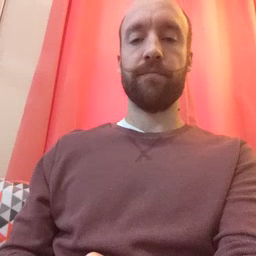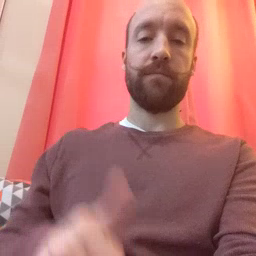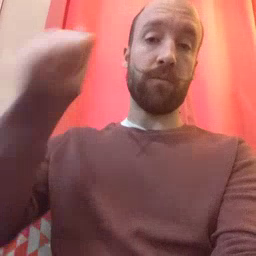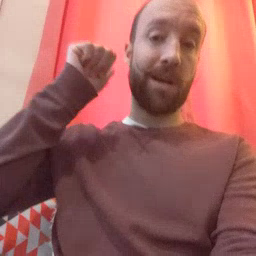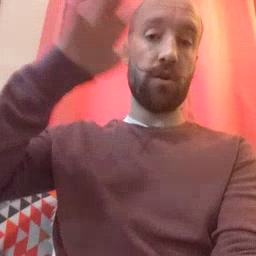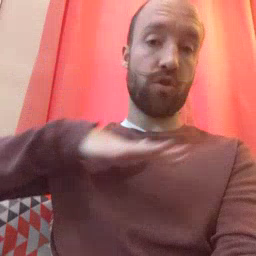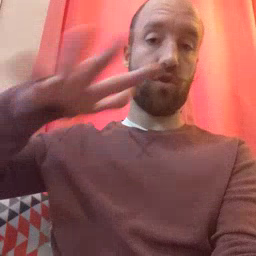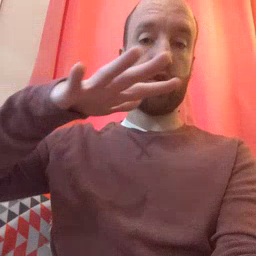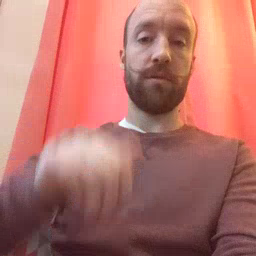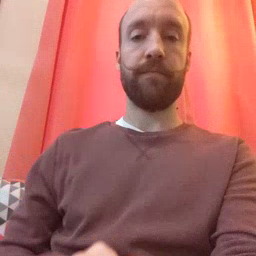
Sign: backyard